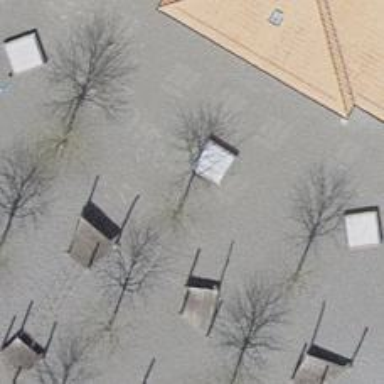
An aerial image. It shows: Urban tree adds touch of nature to the surroundings.